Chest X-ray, PA view. Patient: 73 years old, sex M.
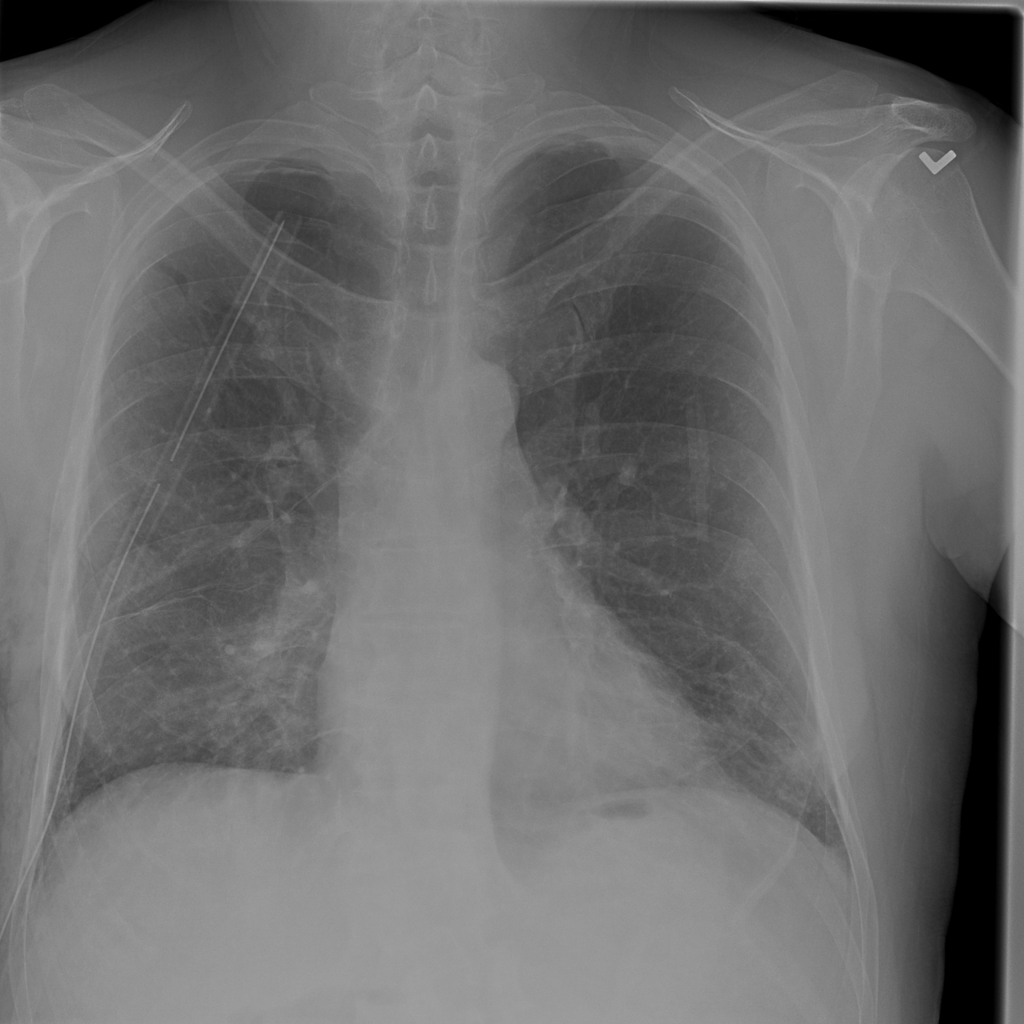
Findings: Emphysema, Pneumothorax